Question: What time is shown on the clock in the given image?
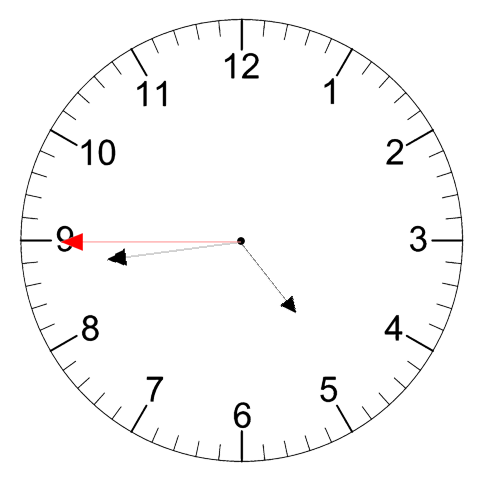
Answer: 04:43:45